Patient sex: F
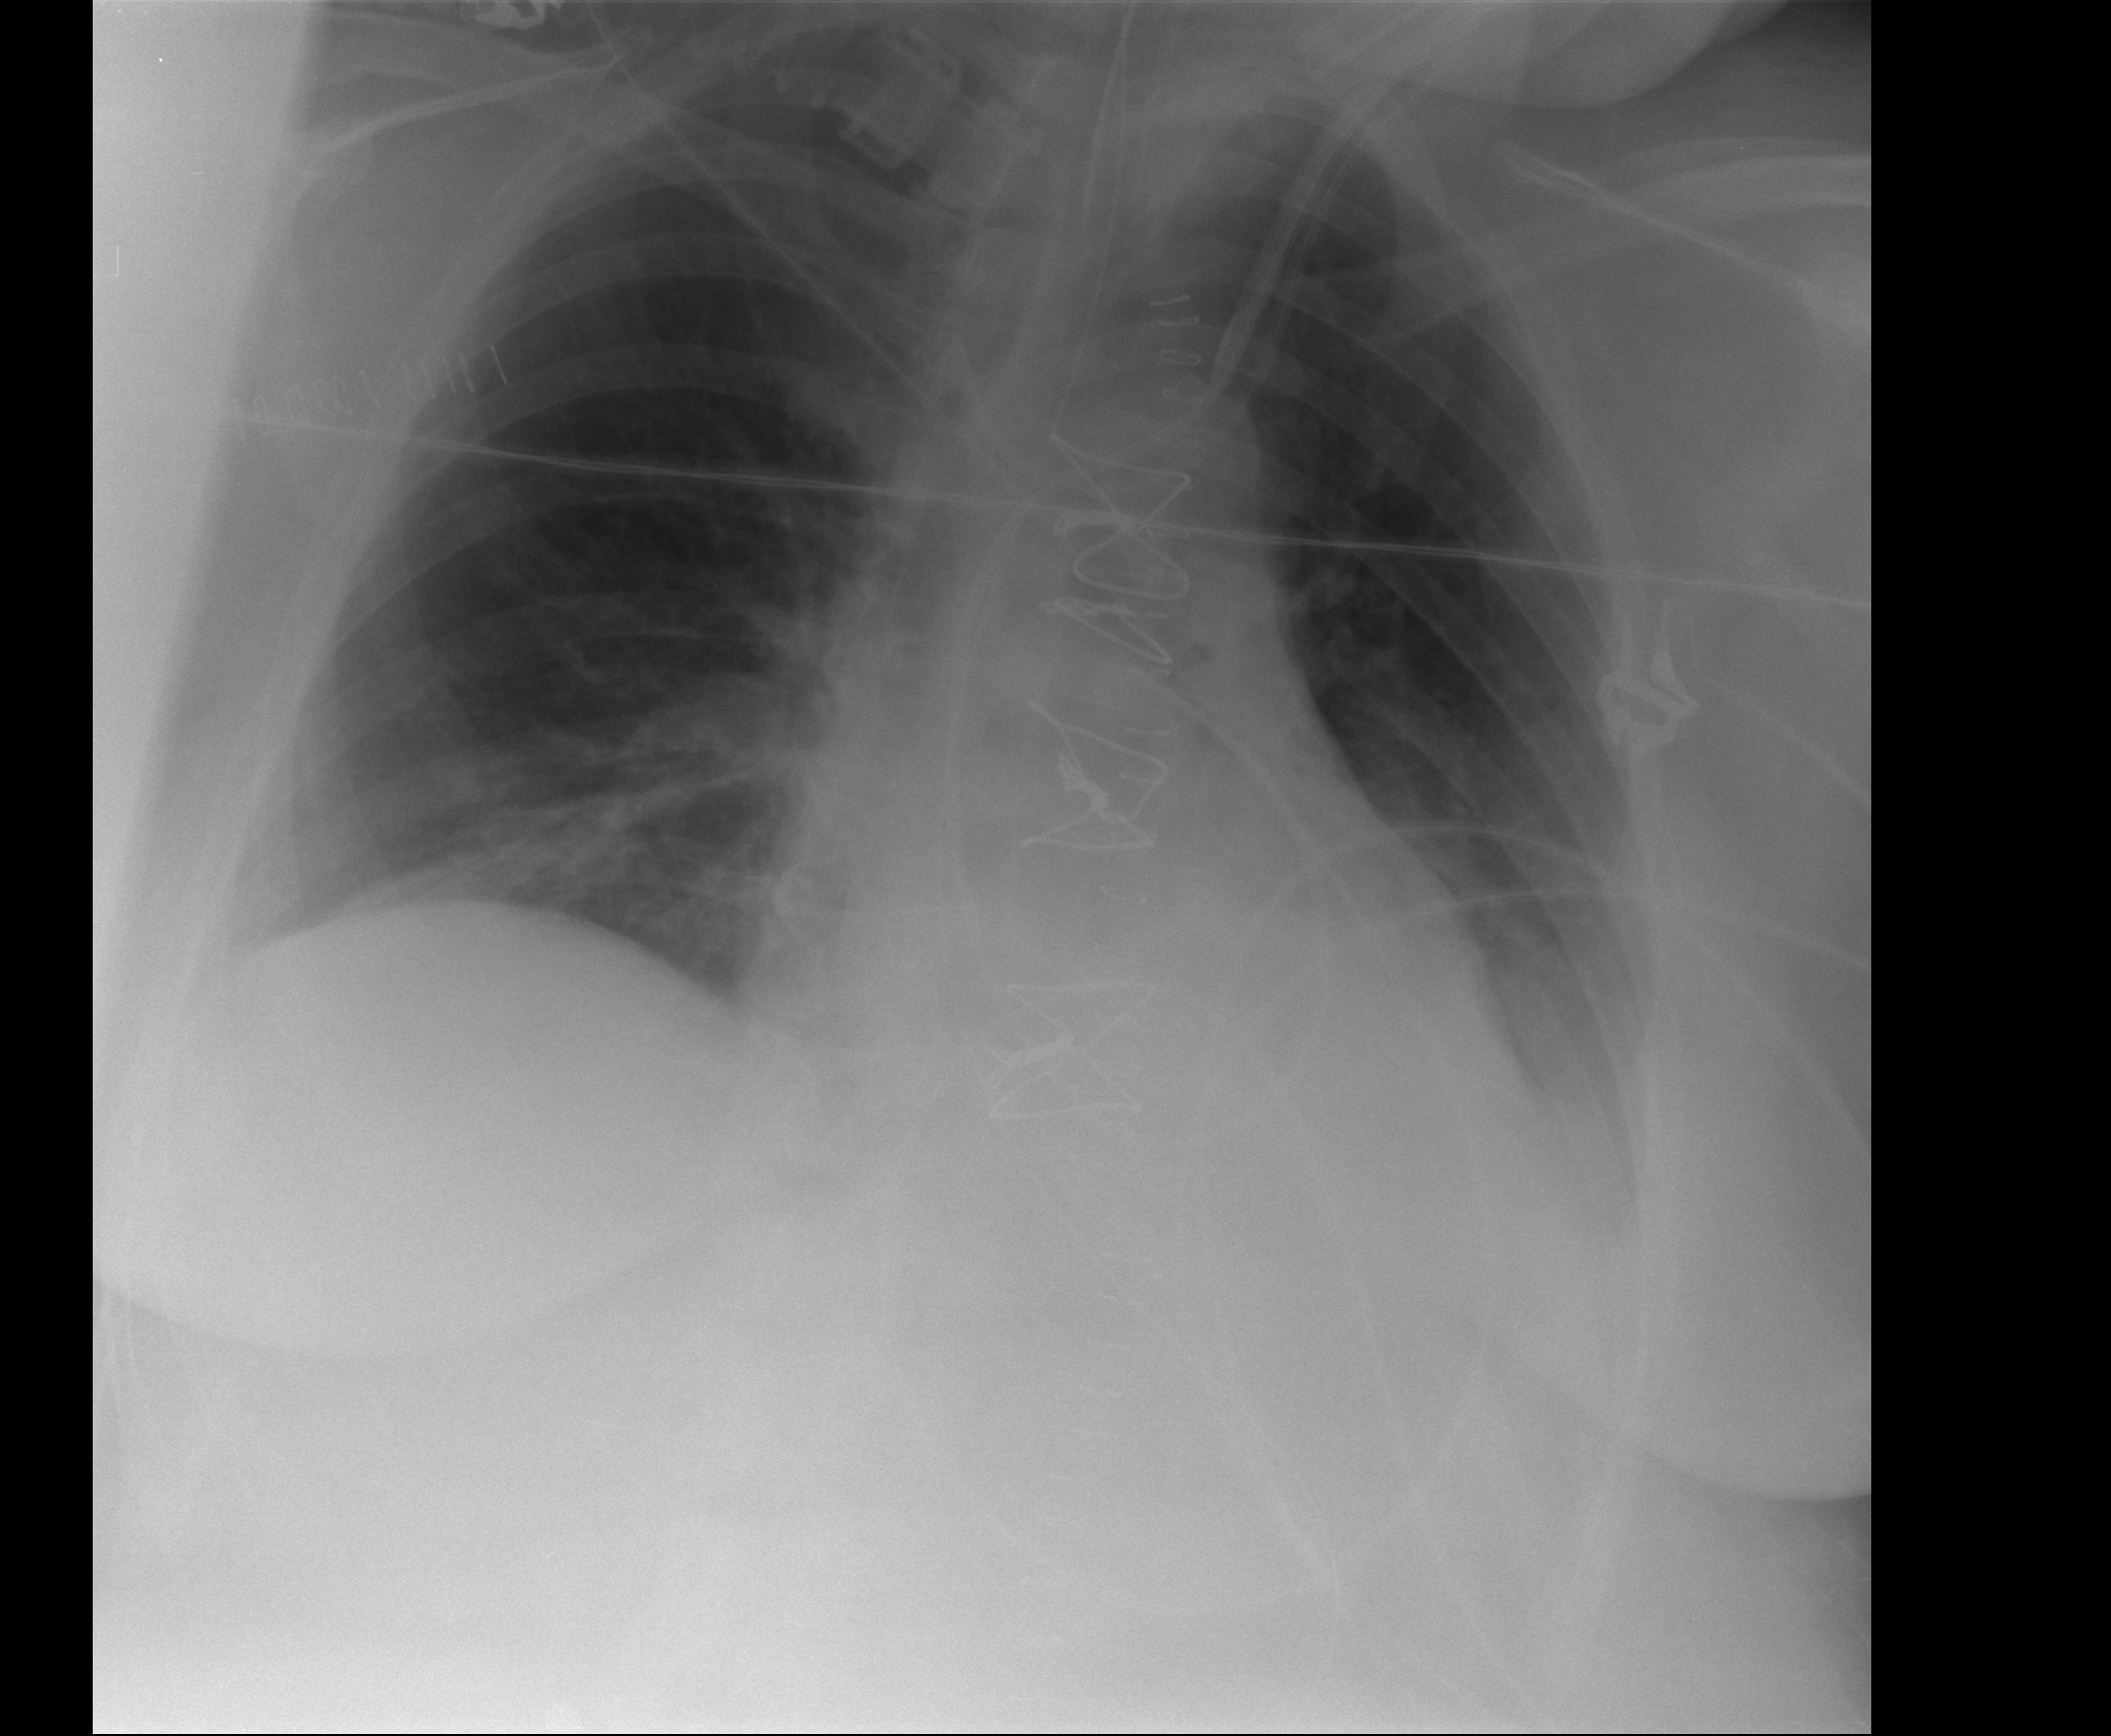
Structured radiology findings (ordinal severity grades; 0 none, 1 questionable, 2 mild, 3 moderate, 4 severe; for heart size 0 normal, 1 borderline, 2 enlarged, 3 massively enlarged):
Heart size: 0
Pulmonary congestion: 2
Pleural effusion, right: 1
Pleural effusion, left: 2
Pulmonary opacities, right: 0
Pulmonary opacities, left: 0
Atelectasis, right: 2
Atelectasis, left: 2